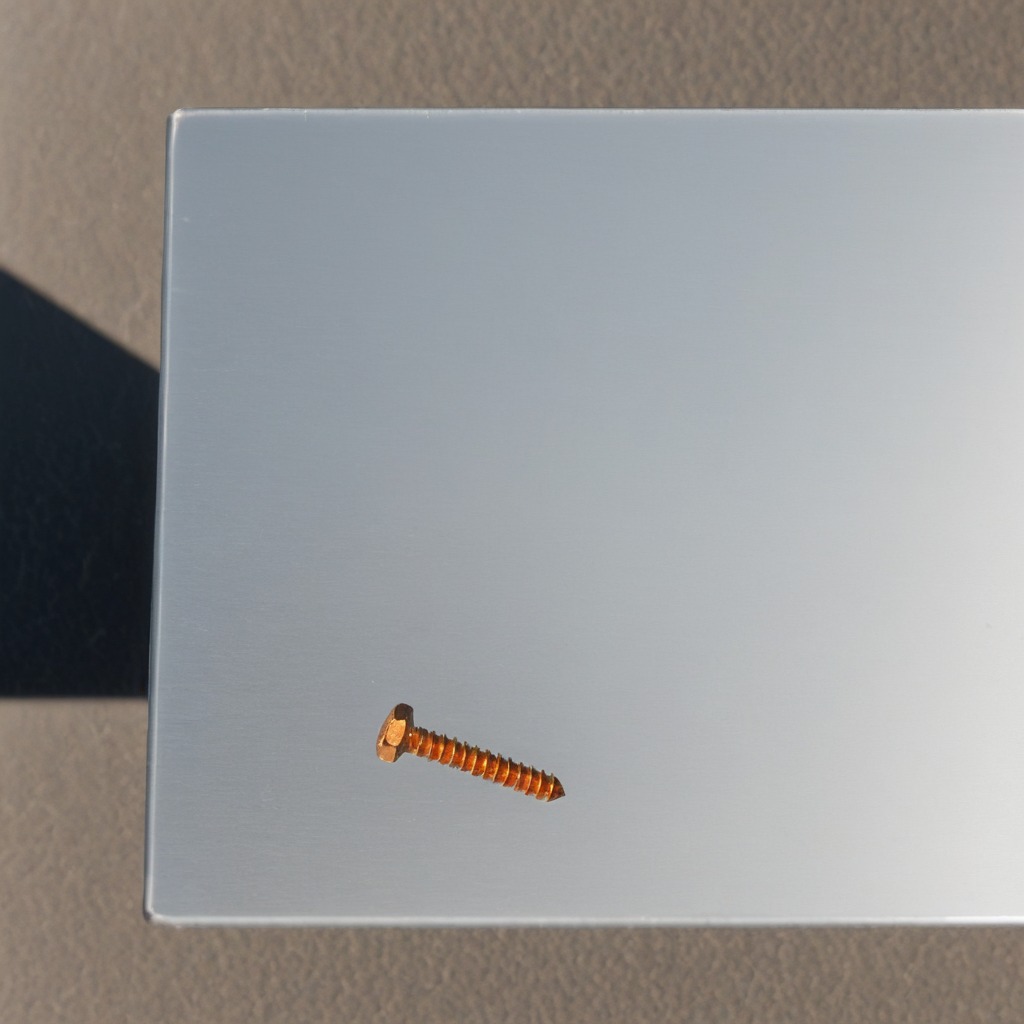
A metal screw lies on the clean utility table in a temporary outdoor tool station textured surface afternoon light completely empty no clutter no objects on or around the table